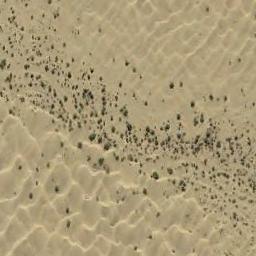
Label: chaparral